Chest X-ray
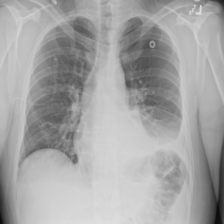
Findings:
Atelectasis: positive
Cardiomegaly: negative
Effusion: positive
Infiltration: negative
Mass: negative
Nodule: negative
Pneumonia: negative
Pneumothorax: positive
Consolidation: negative
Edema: negative
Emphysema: negative
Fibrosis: negative
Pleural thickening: negative
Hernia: negative